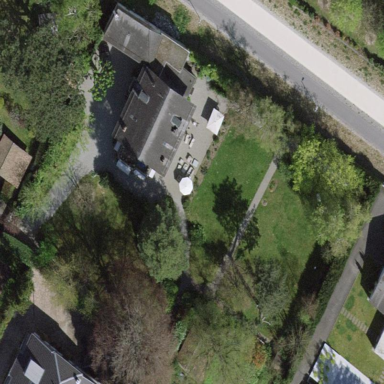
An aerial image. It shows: Garden enclosed by fence.